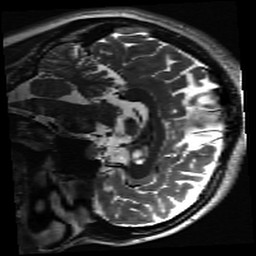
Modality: inplaneT2
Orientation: sagittal